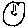
Label: smiley face